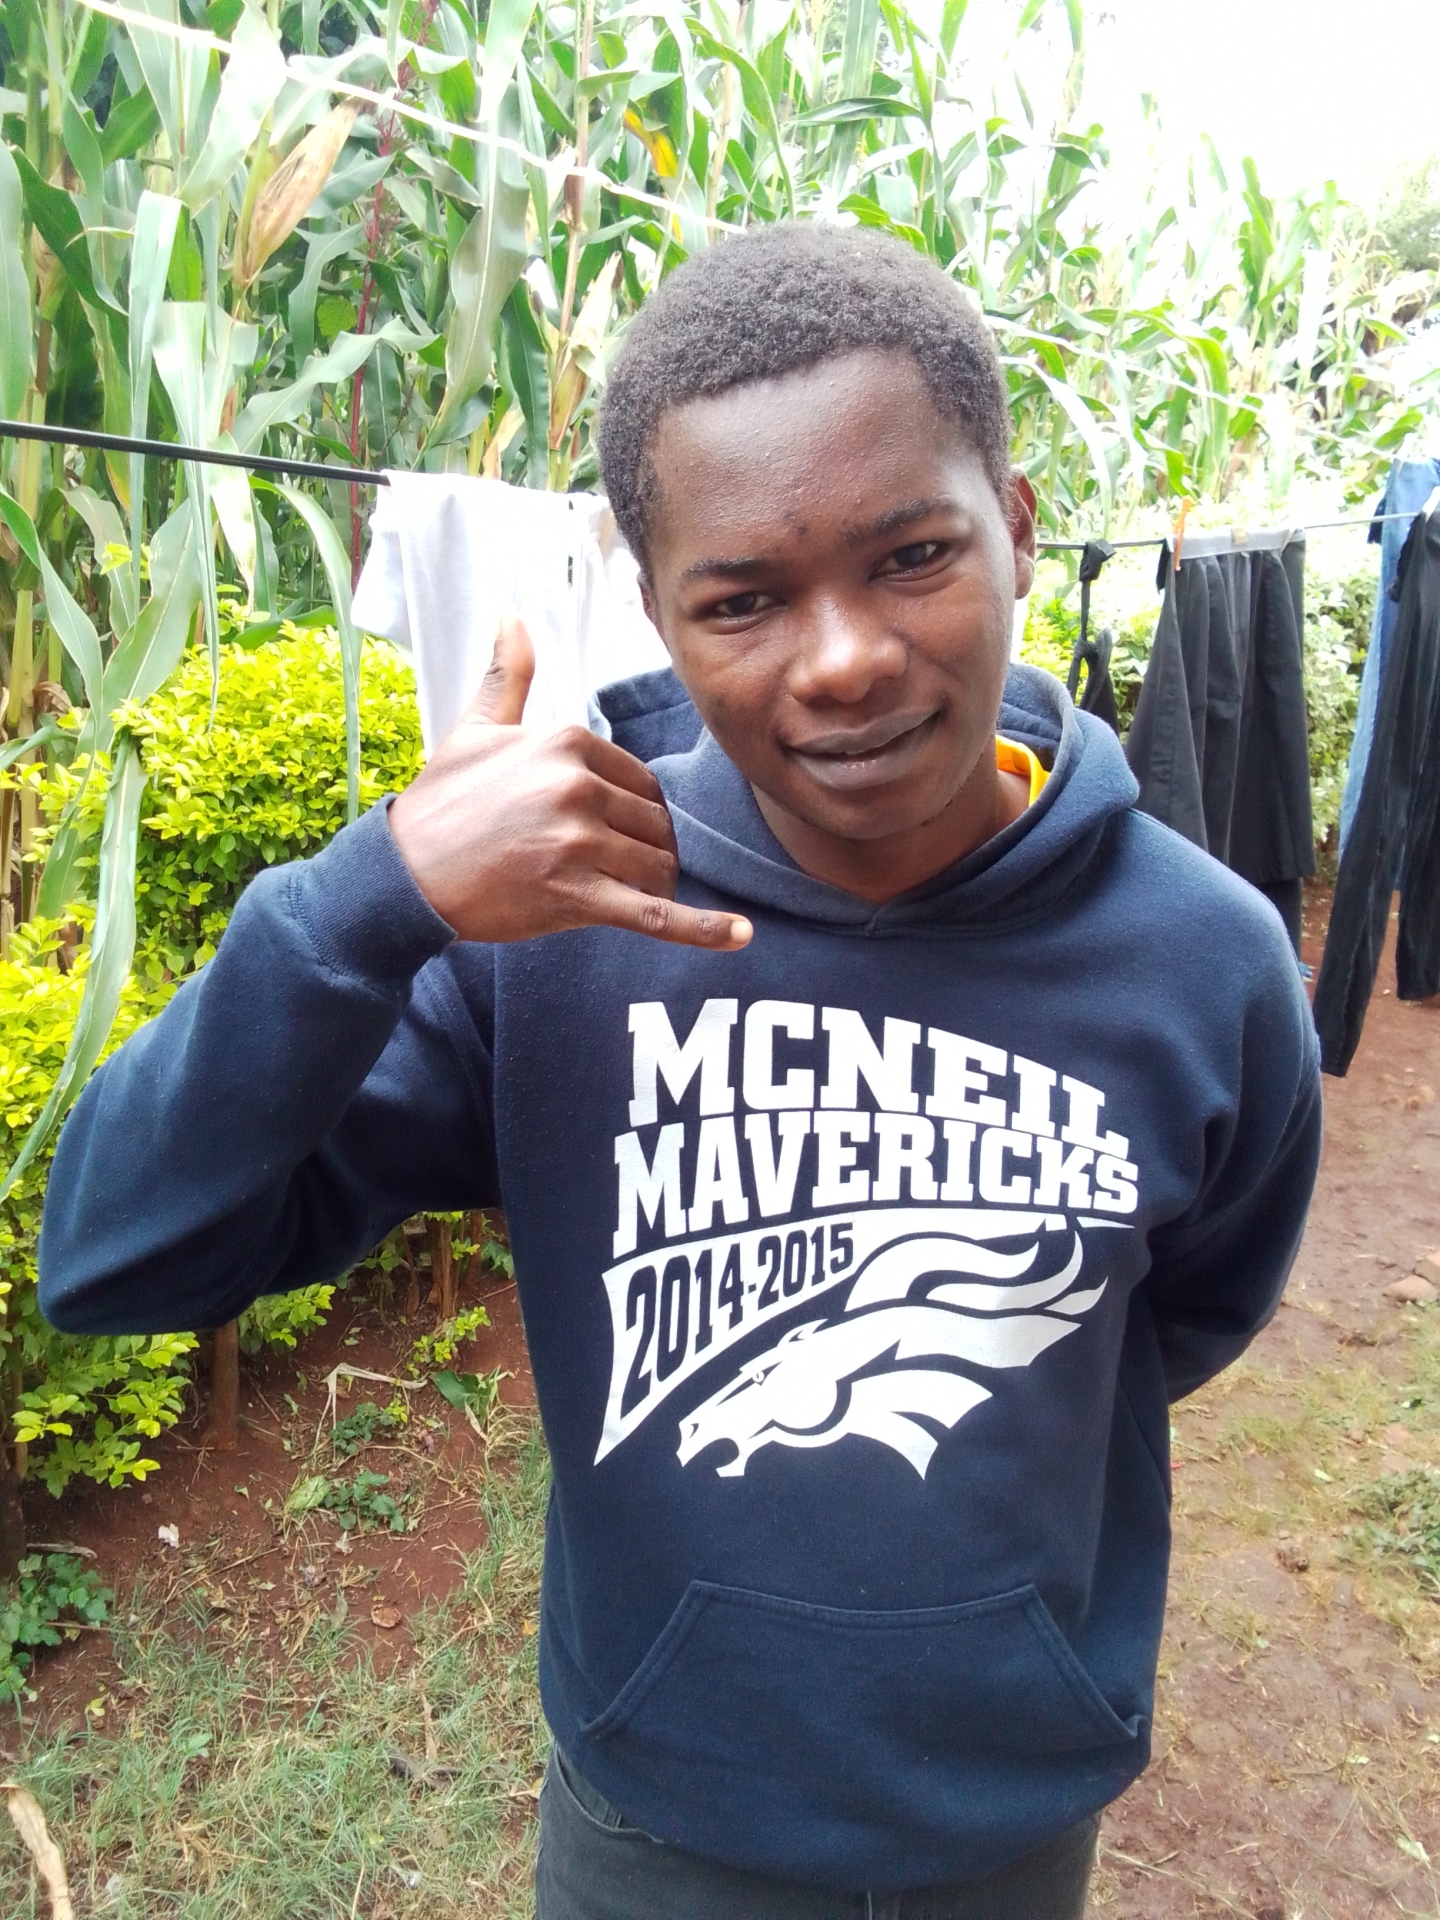
Label: clear